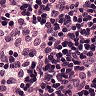
Metastatic tissue present: no